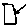
Label: square